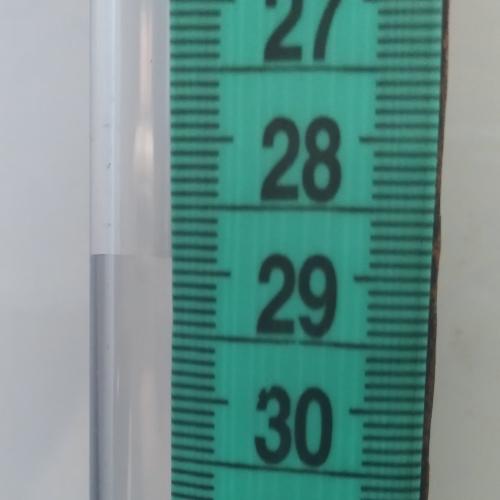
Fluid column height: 28.9 cm